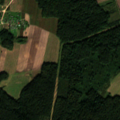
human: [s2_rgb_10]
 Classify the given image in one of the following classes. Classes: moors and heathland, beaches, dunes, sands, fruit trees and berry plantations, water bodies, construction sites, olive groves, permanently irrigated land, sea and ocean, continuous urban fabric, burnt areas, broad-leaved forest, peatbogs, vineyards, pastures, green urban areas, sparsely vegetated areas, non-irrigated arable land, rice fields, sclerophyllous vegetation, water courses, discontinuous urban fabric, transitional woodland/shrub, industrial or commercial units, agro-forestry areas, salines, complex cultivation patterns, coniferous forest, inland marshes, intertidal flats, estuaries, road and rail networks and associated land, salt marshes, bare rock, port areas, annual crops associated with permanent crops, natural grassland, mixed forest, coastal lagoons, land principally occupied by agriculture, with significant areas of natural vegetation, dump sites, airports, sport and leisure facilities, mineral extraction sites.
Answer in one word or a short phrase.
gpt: discontinuous urban fabric, non-irrigated arable land, complex cultivation patterns, coniferous forest, mixed forest